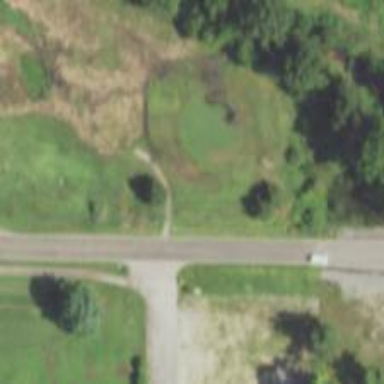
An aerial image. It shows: Pathway for golf carts.